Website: macys
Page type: billing-address
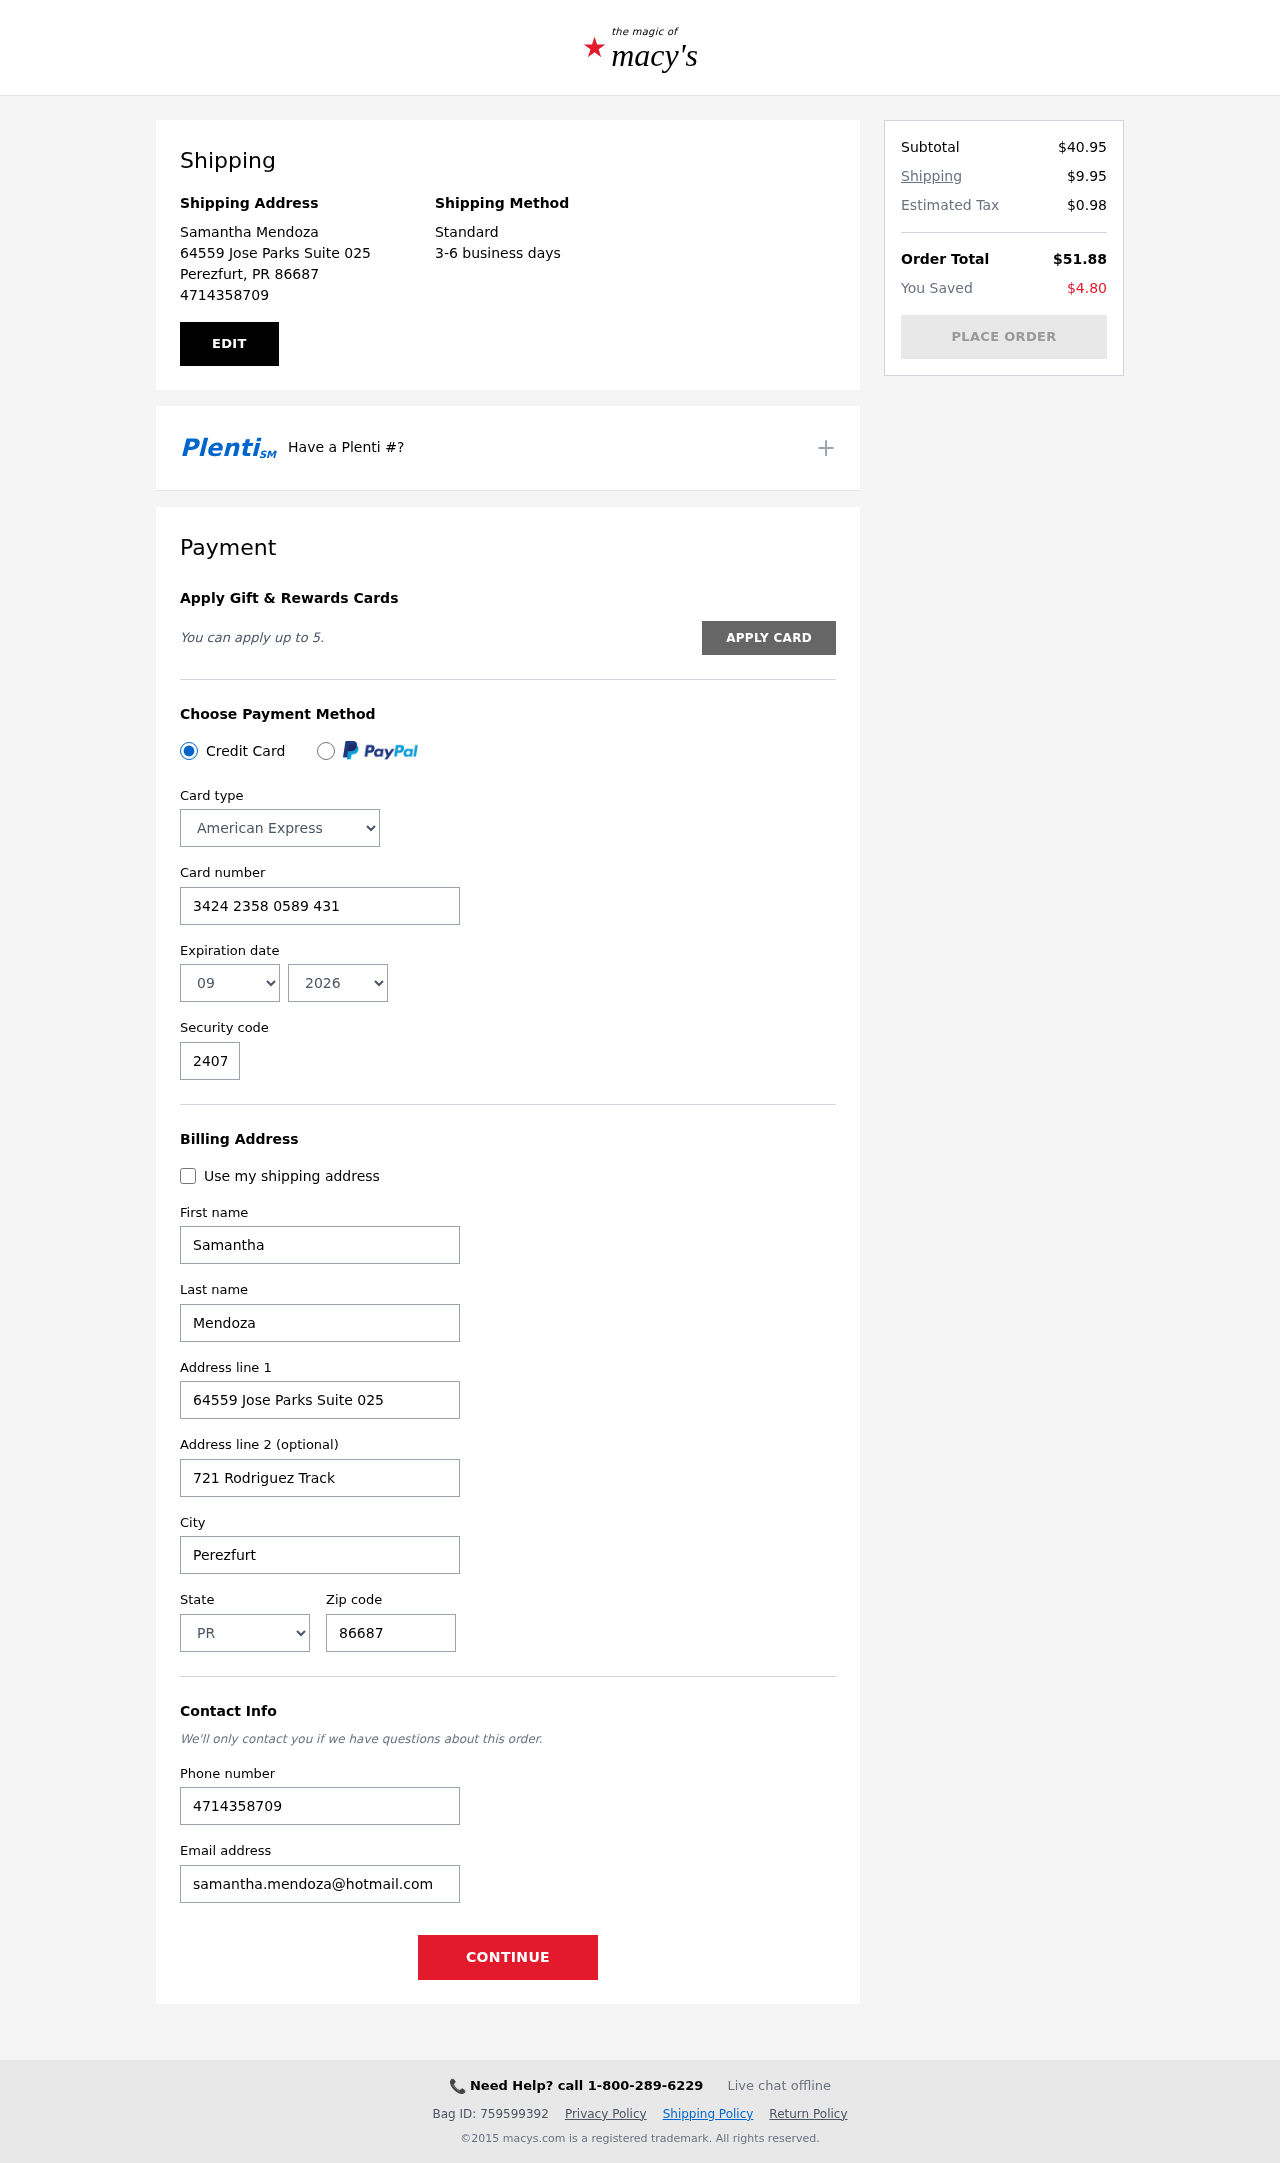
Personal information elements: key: PII_CARD_CVV
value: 2407
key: PII_CARD_EXPIRY_MONTH
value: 09
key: PII_CARD_EXPIRY_YEAR
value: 26
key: PII_CARD_NUMBER
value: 3424 2358 0589 431
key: PII_CARD_TYPE
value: American Express
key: PII_CITY
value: Perezfurt
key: PII_CITY_STATE_ZIP
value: Perezfurt, PR 86687
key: PII_EMAIL
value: samantha.mendoza@hotmail.com
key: PII_FIRSTNAME
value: Samantha
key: PII_FULLNAME
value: Samantha Mendoza
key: PII_LASTNAME
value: Mendoza
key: PII_PHONE
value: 4714358709
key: PII_POSTCODE
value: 86687
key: PII_STATE
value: PR
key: PII_STREET
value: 64559 Jose Parks Suite 025
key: PII_STREET2
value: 721 Rodriguez Track
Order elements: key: ORDER_SUBTOTAL
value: $40.95
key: ORDER_SHIPPING_COST
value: $9.95
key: ORDER_TAX
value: $0.98
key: ORDER_TOTAL
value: $51.88
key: ORDER_SAVINGS
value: $4.80